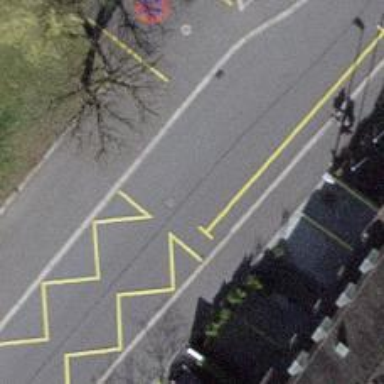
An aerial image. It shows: Asphalt footway with zebra crossing.